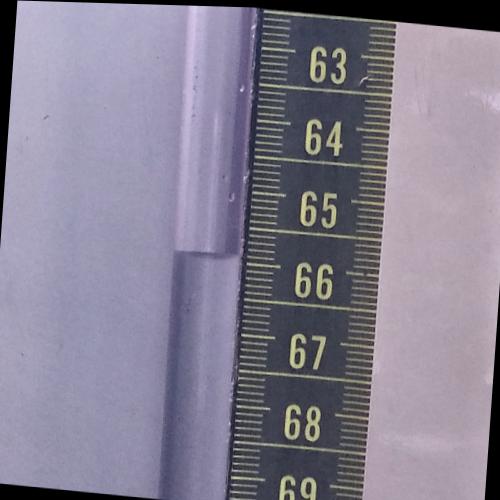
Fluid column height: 65.9 cm